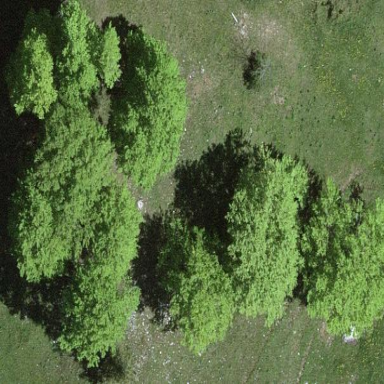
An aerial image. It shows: Forest with broadleaved trees.